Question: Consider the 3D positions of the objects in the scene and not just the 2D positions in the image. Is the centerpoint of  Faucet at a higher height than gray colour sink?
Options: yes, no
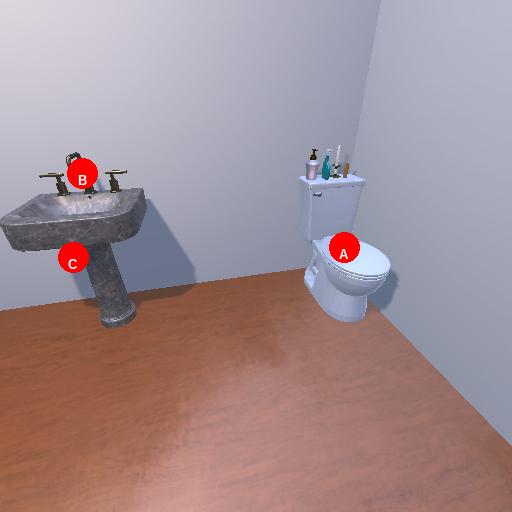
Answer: yes